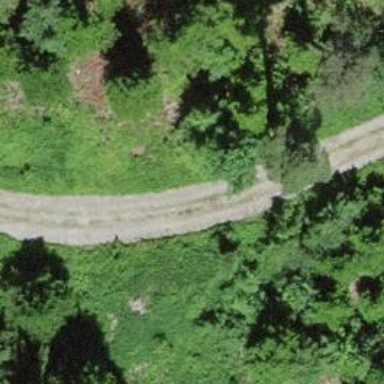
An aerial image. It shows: Pebblestone track with grade3 tracktype.